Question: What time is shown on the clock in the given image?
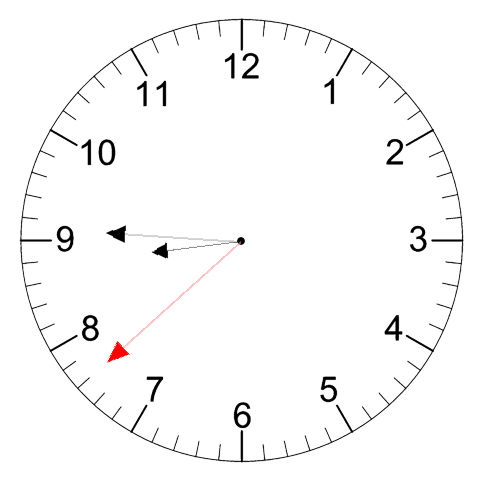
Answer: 08:45:38